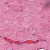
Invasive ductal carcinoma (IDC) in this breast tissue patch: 0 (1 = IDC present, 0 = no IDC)